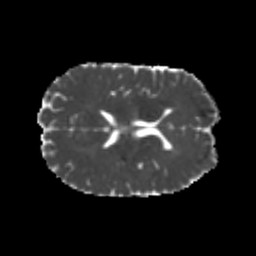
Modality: MD
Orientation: axial
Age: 22
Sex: male
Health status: healthy
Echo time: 0.074 s